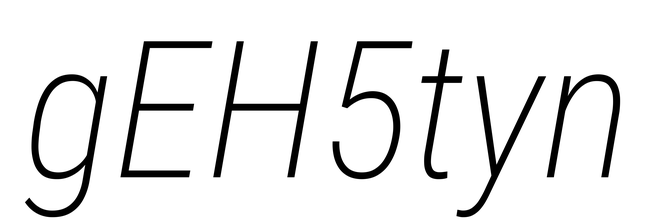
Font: Roboto-Italic_Condensed_ExtraLight_Italic